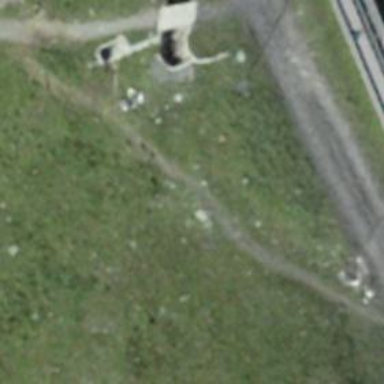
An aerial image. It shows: Path.